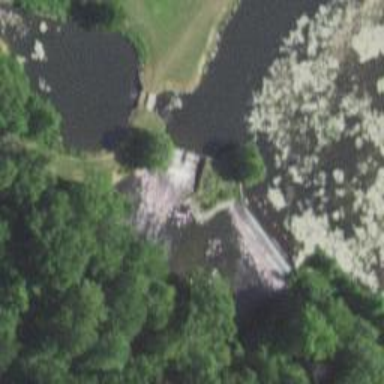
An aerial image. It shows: Weir along the waterway.